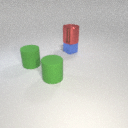
large green rubber cylinder to the left of small blue metal cube